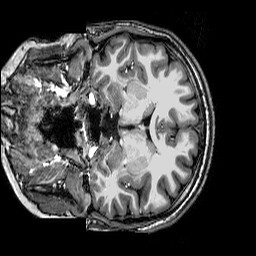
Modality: T1w
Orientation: coronal
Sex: female